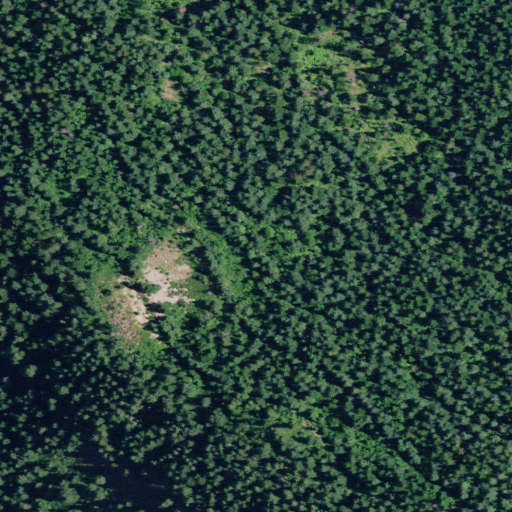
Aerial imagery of ridge(s) in Idaho named Shell Ridge containing evergreen forest and shrub